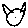
Label: cat